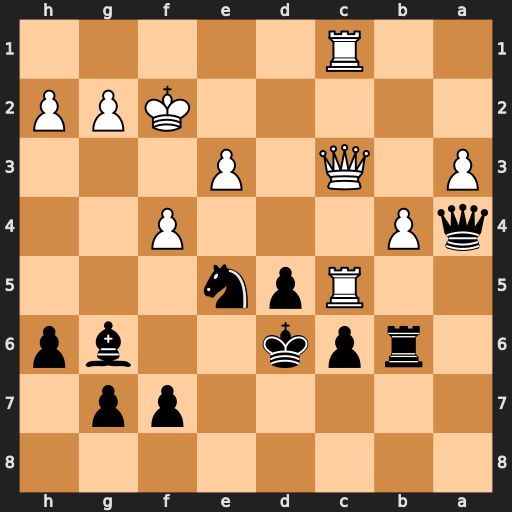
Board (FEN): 8/5pp1/1rpk2bp/2Rpn3/qP3P2/P1Q1P3/5KPP/2R5
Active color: b
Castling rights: -
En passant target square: -
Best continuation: Nd3+ Kg3 Nxc1